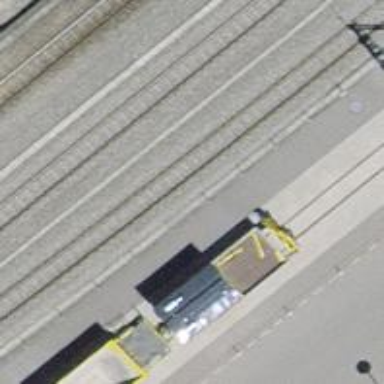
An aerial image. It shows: Siding service track with one electrified contact line.